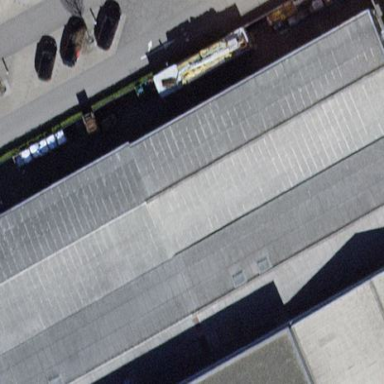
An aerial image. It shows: Industrial building.